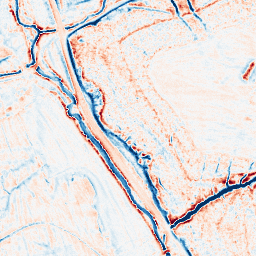
Category: edge_preserving
Decomposition family: anisotropic_diffusion
Decomposition parameters: iterations: 20
kappa: 50
gamma: 0.15
Upsampling method: sinc_hamming
Upsampling parameters: scale: 2
kernel_size: 8
Upsampling scale: 2